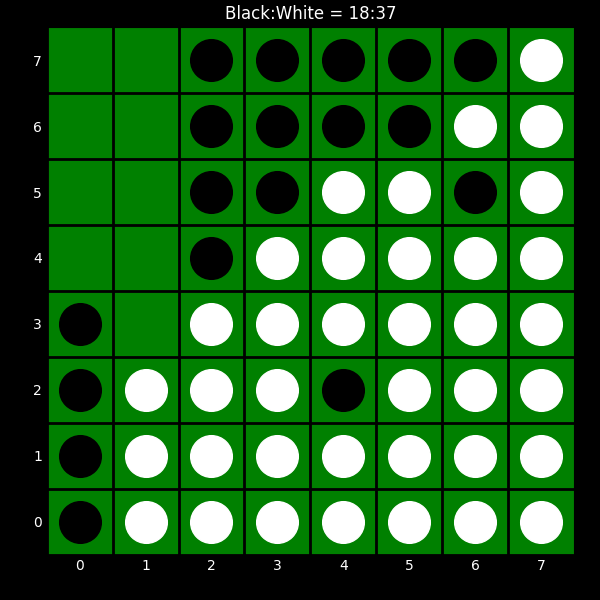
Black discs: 18
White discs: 37